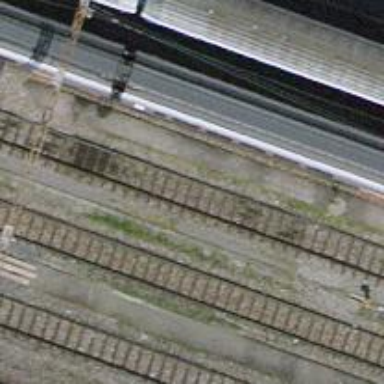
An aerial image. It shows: Contact line indicates electrification.